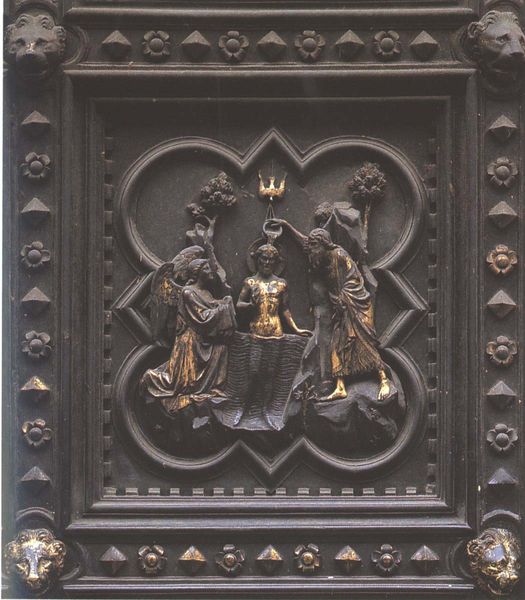
Titel: Südportal
Künstler: Andrea Pisano
Standort: Florenz, Baptisterium (EU - I - Toskana)
Schlagwörter: baum, kopf, umhang, wasser, bäume, blumen, männer, schwarz, tür, blüten, rose, tuch, bibel, johannes, rahmen, taube, gewand, gold, krone, engel, relief, fels, ornamente, metall, löwenkopf, löwen, rosette, jesus, segen, florenz, taufe, baptisterium, jordan, christ, kop